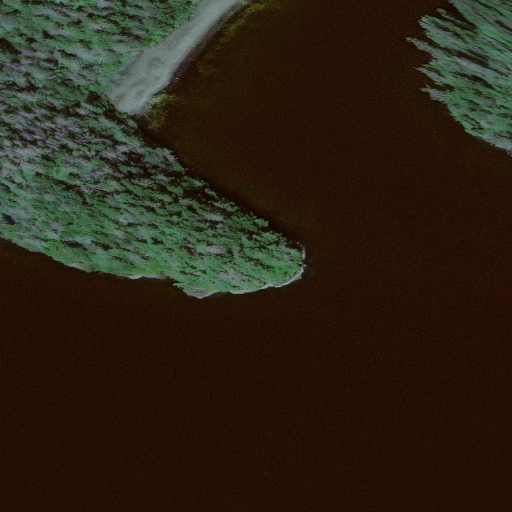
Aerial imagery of cape in Alaska named Krugloi Point containing only unknown